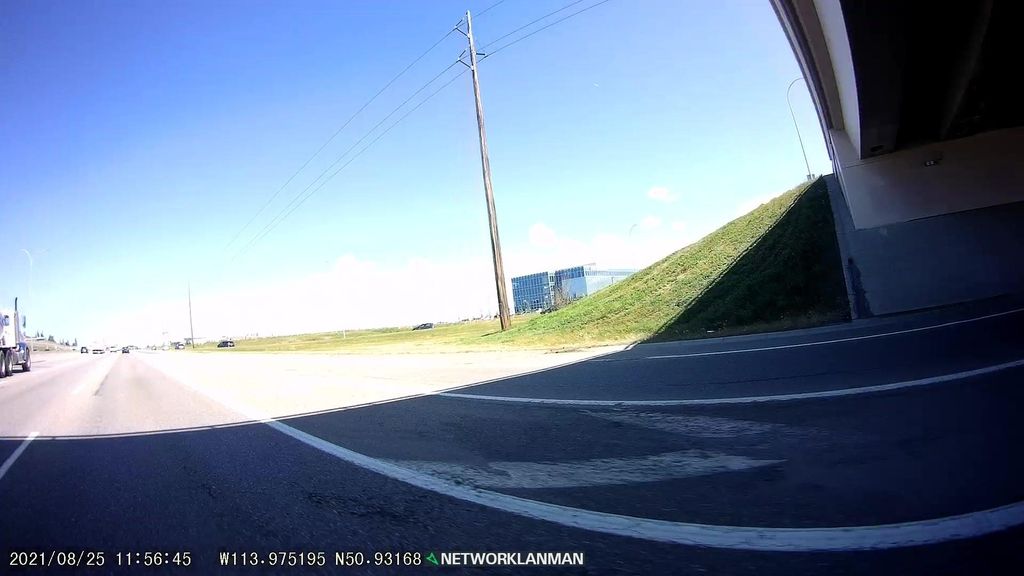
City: calgary